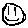
Label: smiley face